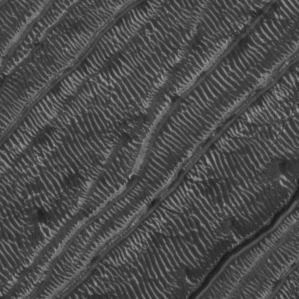
Label: frost